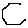
Label: hexagon